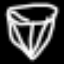
Label: diamond